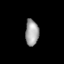
Tissue: lung
Cell type: Endothelial cells
Senescence score: 0.6566
Nuclear area (px): 342
Mean DAPI intensity: 161.877